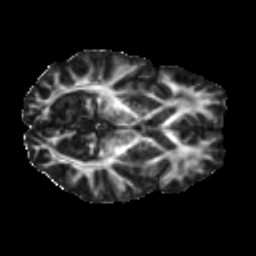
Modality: FA
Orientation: axial
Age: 35
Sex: male
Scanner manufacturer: ge
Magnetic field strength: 3 T
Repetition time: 7.8 s
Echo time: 0.0611 s